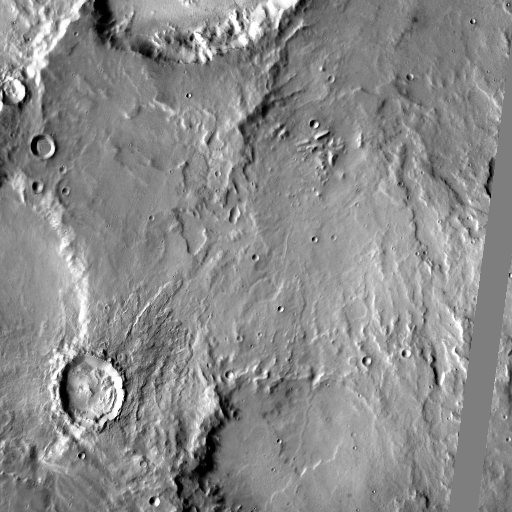
Crater classes present: Background, Other, Layered, Buried